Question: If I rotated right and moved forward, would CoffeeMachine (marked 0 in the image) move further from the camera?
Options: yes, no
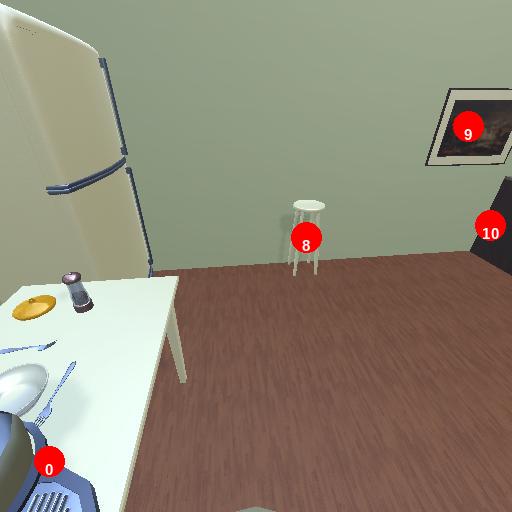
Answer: yes